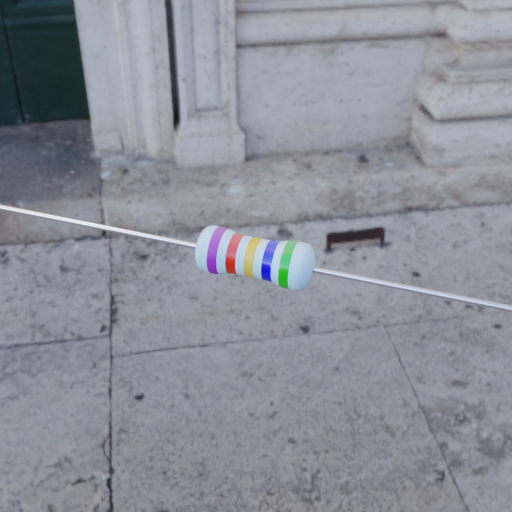
Resistor colour bands (in order): violet, red, gold, blue, green